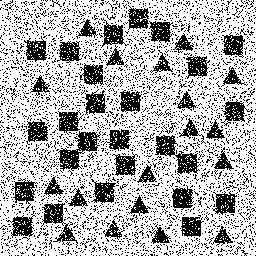
Squares: 26
Triangles: 18
Stars: 0
Total shapes: 44